Question: I am trying to create a bar chart in lattice but the x-axis tick marks are not showing correctly:
'''
dd <- data.frame(Year = 1990:1999, Count = 0:9)
barchart(Count ~ Year, data = dd, horizontal = FALSE)
'''

The tick labels for the x-axis should be 1990, 1991, ... not 1, 2.
I do not want to convert year to a factor before plotting because I need to combine the barchart with an xyplot using 'c.trellis( ..., x.same = TRUE)' in 'latticeExtra', which does not seem to work with 'factor' axes.
How can I fix this?
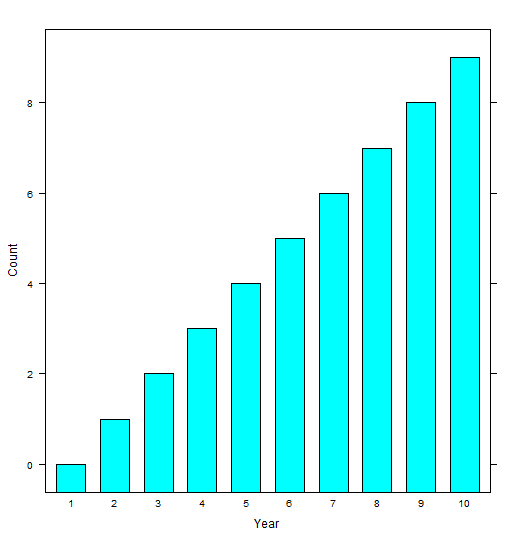
Answer: You could use a custom 'axis' function:
'''
barchart(Count ~ Year, data=dd, horizontal=FALSE,
axis=function(side, ...) {
if (side=="bottom")
panel.axis(at=seq_along(dd$Year), label=dd$Year, outside=TRUE, rot=0, tck=0)
else axis.default(side, ...)
})
'''